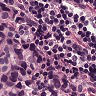
Metastatic tissue present: yes